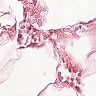
Metastatic tissue present: no